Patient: sex F, age 54
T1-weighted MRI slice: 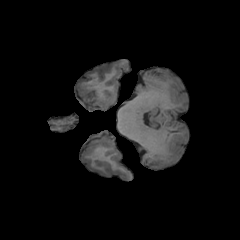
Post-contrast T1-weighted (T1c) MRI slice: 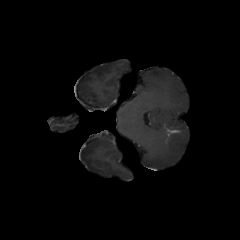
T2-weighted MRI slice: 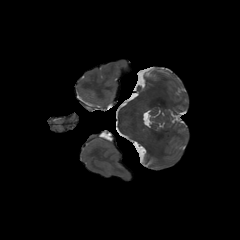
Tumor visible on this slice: no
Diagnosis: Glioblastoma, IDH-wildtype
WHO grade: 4